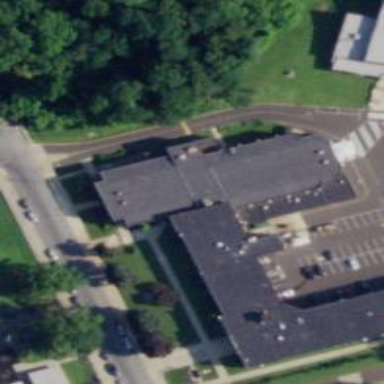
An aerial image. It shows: High school.